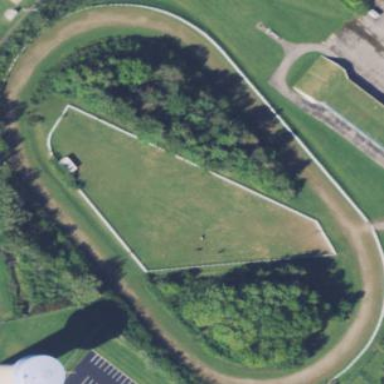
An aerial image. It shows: Track designed for horse racing in leisure land setting.